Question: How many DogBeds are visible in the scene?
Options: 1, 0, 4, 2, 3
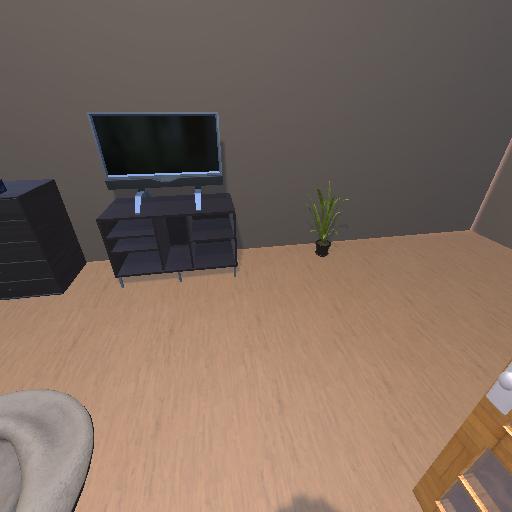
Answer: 1